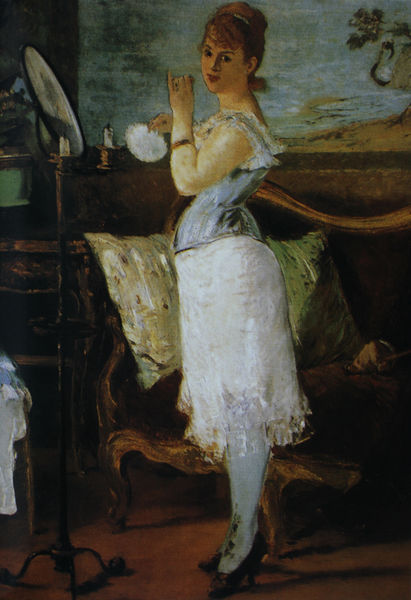
Titel: Nana (Ausschnitt)
Künstler: Edouard Manet
Standort: Hamburg
Institution: Hamburger Kunsthalle
Schlagwörter: baum, blau, dunkel, gemälde, hand, haut, kopf, körper, mann, schatten, weiß, grün, landschaft, mädchen, ocker, ausschnitt, blume, blumen, braun, degas, elegant, finger, frau, frisur, grau, haar, hell, holz, kleid, kleider, lampe, licht, mund, nase, profil, raum, renoir, schmuck, schwarz, stuhl, tisch, zimmer, blick, dame, rot, beige, hochformat, malerei, mode, muster, rock, schleife, teppich, blond, jung, wand, arm, arme, augen, faru, gesicht, kleidung, samt, spitze, stehen, bild, bildnis, möbel, portrait, porträt, spiegel, öl, ast, schlank, boden, gold, haare, interieur, sessel, stehend, adel, spitzen, pflanze, tänzerin, hübsch, lippen, puder, rouge, schminke, schön, seide, oval, rund, beine, hellblau, taille, topf, bein, dutt, hintern, kommode, sofa, lasziv, sitz, bogen, mieder, schuhe, tüll, moderne, modern, weis, markt, füsse, ölgemälde, kissen, tapete, detail, marron, seitenansicht, wandgemälde, kerze, manet, kerzen, quaste, ankleiden, couch, rüschen, canapee, entblösst, make up, oberarm, geneigt, umriss, lachen, strümpfe, unterrock, jugend, schönheit, blanc, schuh, pinsel, ölmalerei, chinesisch, liege, caoch, schminktisch, toilette, armband, armreif, verführung, halbprofil, rotblond, rotbraun, strumpfhose, jupe, graublau, korsett, garderobe, pumps, ständer, leicht, absatz, golden, femme, privat, schminken, wandbild, geliebte, sexy, korsage, anmut, bleu, schnabelschuhe, strümfe, boudoir, corsage, unterkleid, puschel, attraktiv, tand, intim, ankleide, puderquaste, impressionsmus, canape, schmutzig, unterwäsche, pudern, stöckel, hure, watte, stöckelschuhe, mider, korsette, hohlkreuz, absatzschuhe, hohe schuhe, grammophon, tüllrock, hochhackige, chaussures, stöckelschuh, fraud, hightheelds, nana, pudertuch, silder, armbad, bodoir, spiegelständer, cannapée, knackig, stiefen, privatheit, oreillers, betrahten